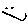
Label: smiley face